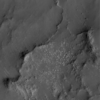
Label: not_dusty